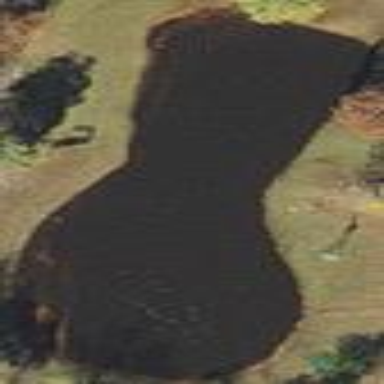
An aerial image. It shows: Pond with natural water.